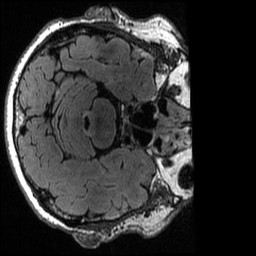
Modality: T2w
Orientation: axial
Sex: male
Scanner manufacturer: ge
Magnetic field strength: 3 T
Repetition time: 6 s
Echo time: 0.1273 s